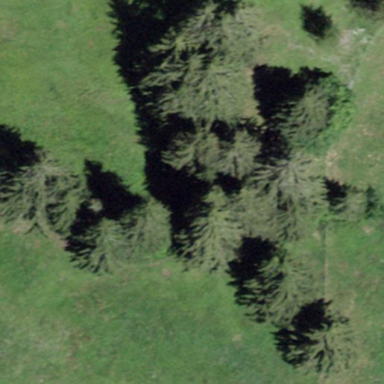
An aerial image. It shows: Forest area.